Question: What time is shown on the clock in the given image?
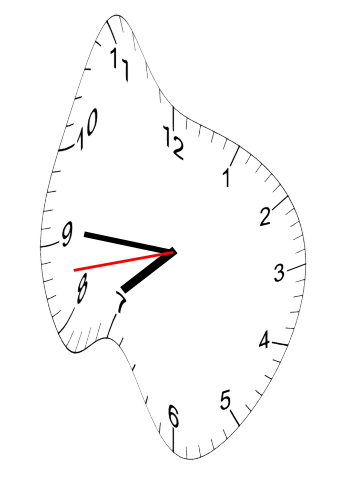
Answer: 07:45:43